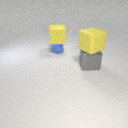
large gray metal cube below large yellow rubber cube